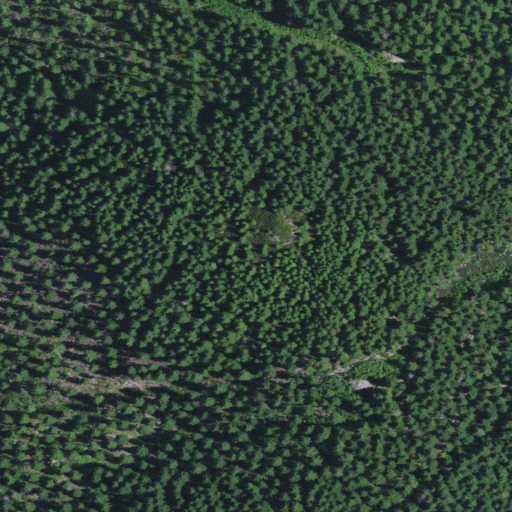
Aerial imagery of mountain in Oregon named Sugarloaf Mountain containing evergreen forest and open development